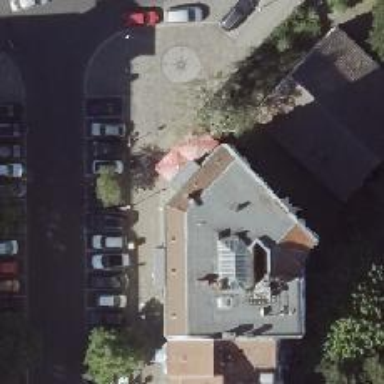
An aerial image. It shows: Pub.